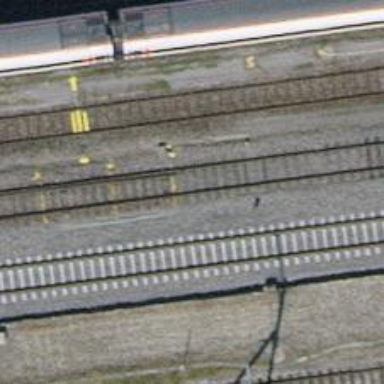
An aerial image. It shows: Railway switch.